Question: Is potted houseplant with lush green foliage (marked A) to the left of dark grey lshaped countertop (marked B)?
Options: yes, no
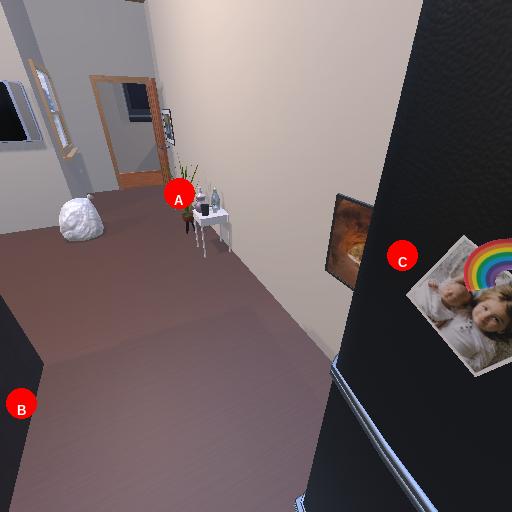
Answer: yes